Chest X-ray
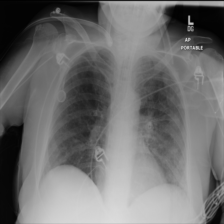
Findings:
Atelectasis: negative
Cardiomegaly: negative
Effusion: negative
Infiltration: positive
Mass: negative
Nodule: negative
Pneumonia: negative
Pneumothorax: negative
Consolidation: negative
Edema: negative
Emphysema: negative
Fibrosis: negative
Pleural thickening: negative
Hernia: negative